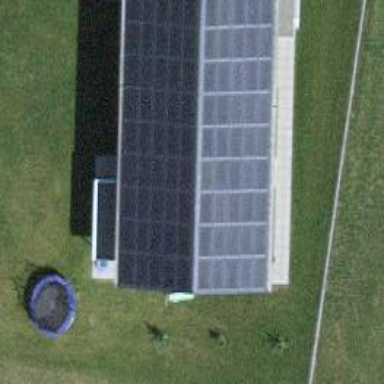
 consisting of solar photovoltaic panels."